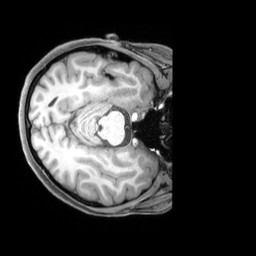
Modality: T1w
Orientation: axial
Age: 31
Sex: female
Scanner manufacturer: siemens
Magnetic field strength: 3 T
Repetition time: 1.97 s
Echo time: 0.00206 s